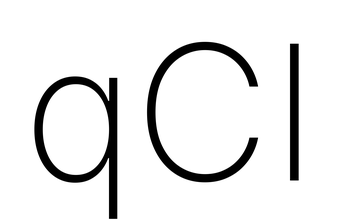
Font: Inter_ExtraLight